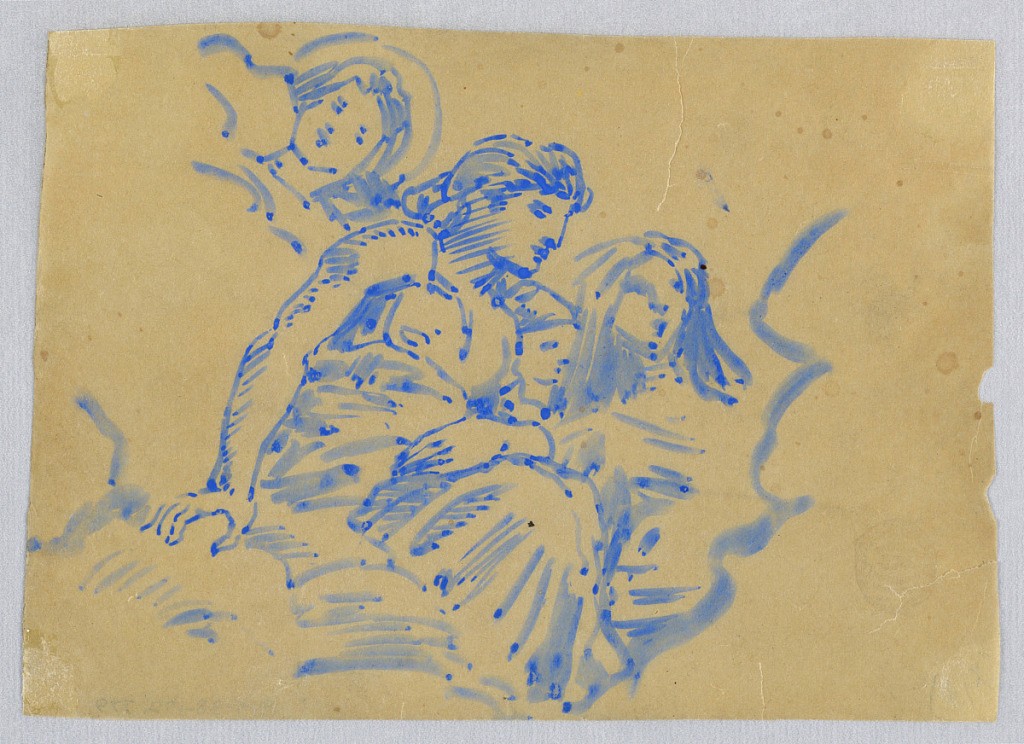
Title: Study of Heavenly Figures
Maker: Francis Augustus Lathrop, American, 1849–1909
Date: ca. 1895
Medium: Brush and blue watercolor on tracing paper
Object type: Drawing
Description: Four figures seated in clouds, the one at left wears a halo.